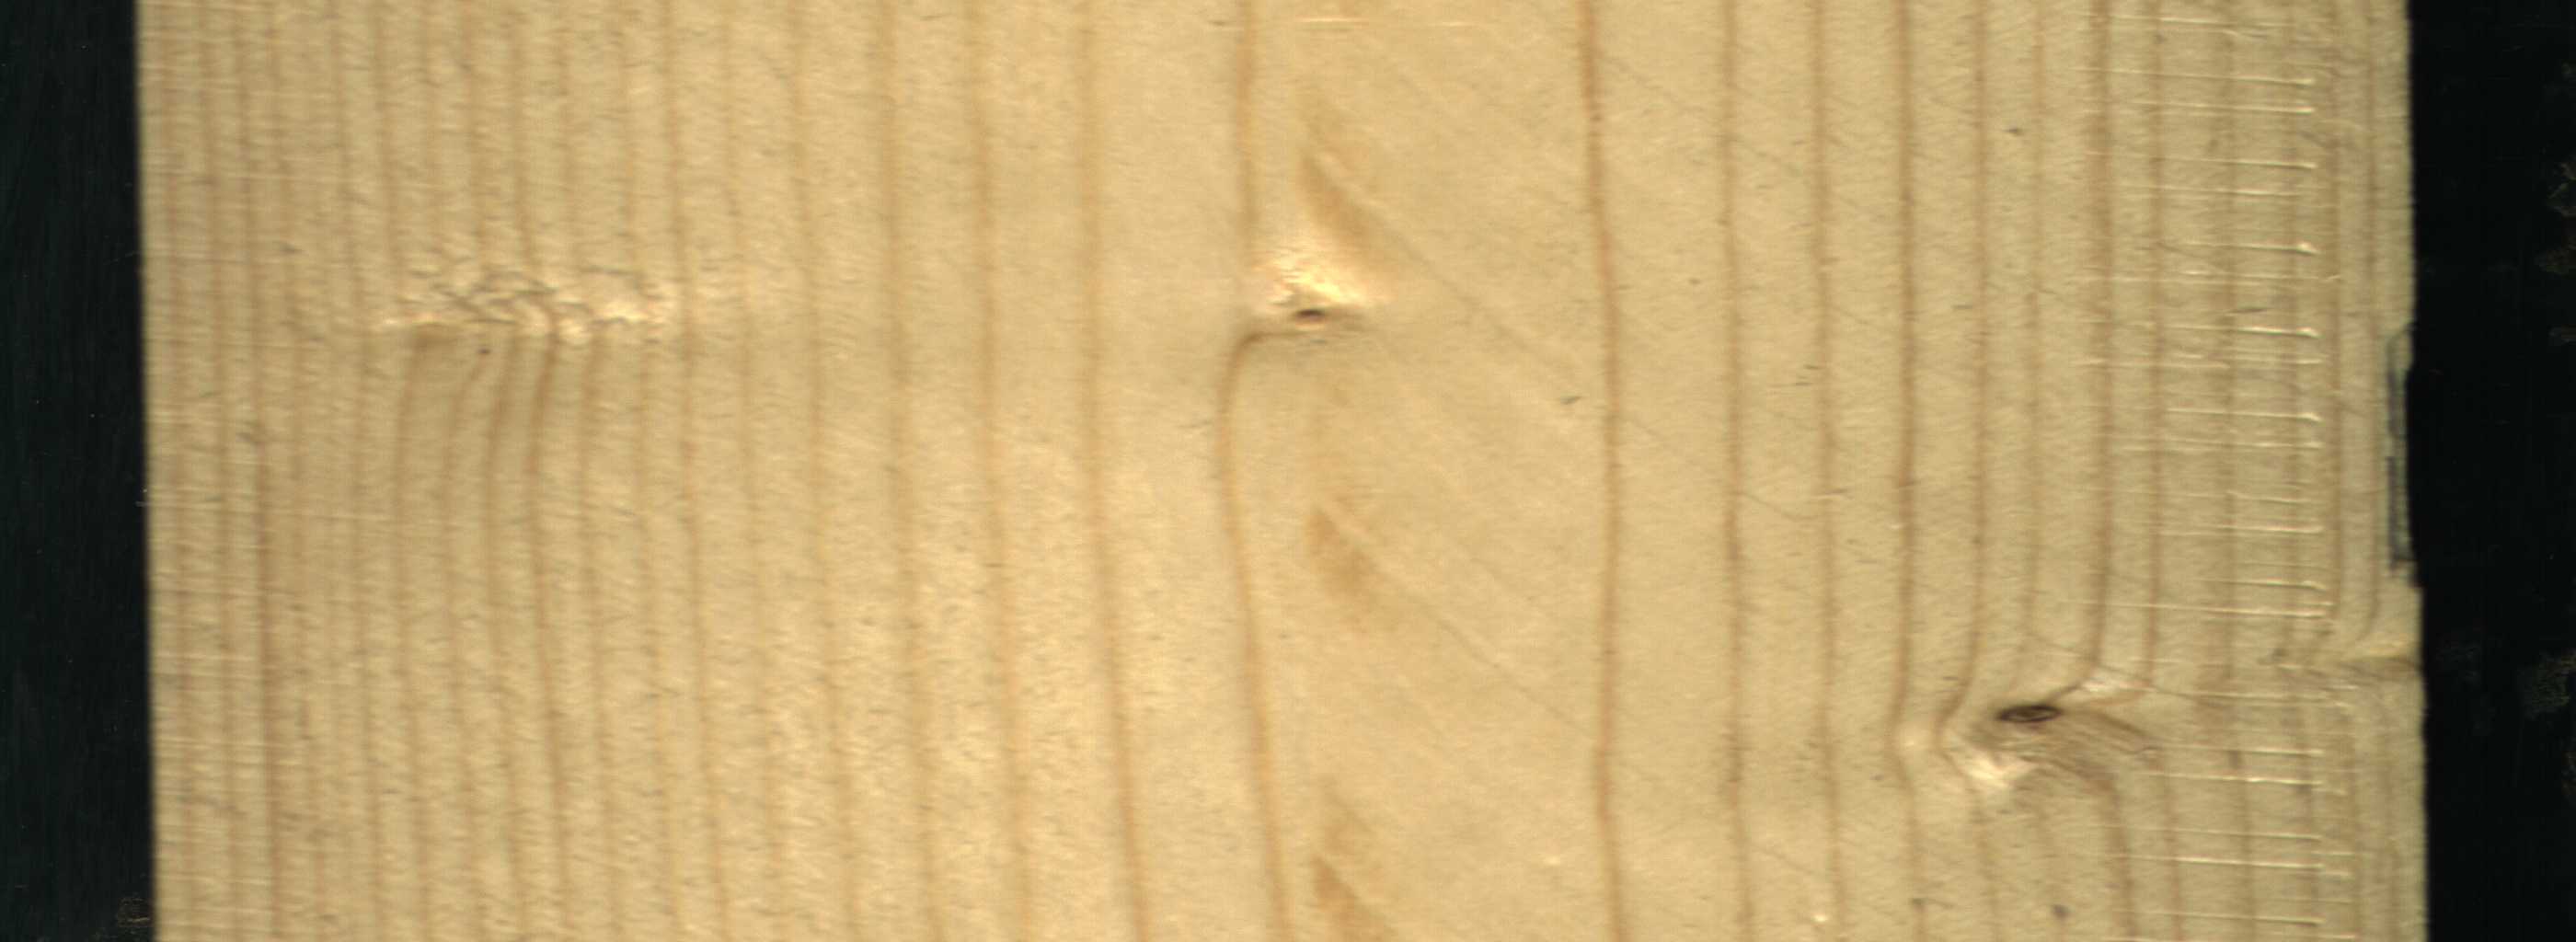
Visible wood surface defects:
Live_Knot
Live_Knot